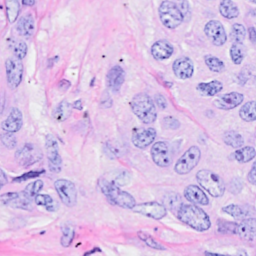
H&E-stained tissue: Breast